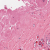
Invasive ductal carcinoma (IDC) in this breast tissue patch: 0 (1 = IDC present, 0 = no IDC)